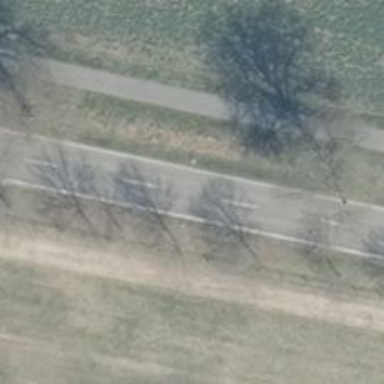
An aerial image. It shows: Secondary road with asphalt surface.